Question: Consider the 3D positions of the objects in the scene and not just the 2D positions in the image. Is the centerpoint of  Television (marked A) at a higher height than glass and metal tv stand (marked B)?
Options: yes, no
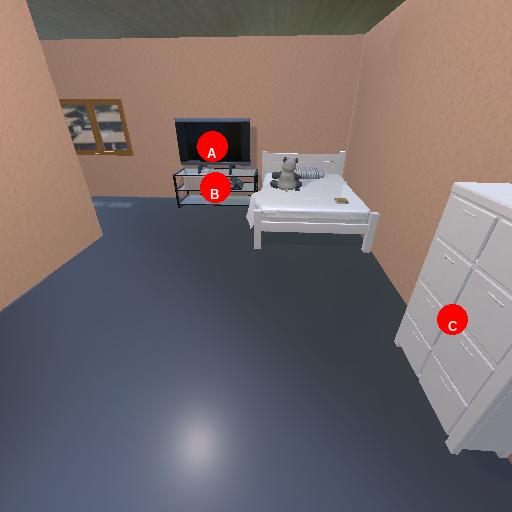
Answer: yes